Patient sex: M
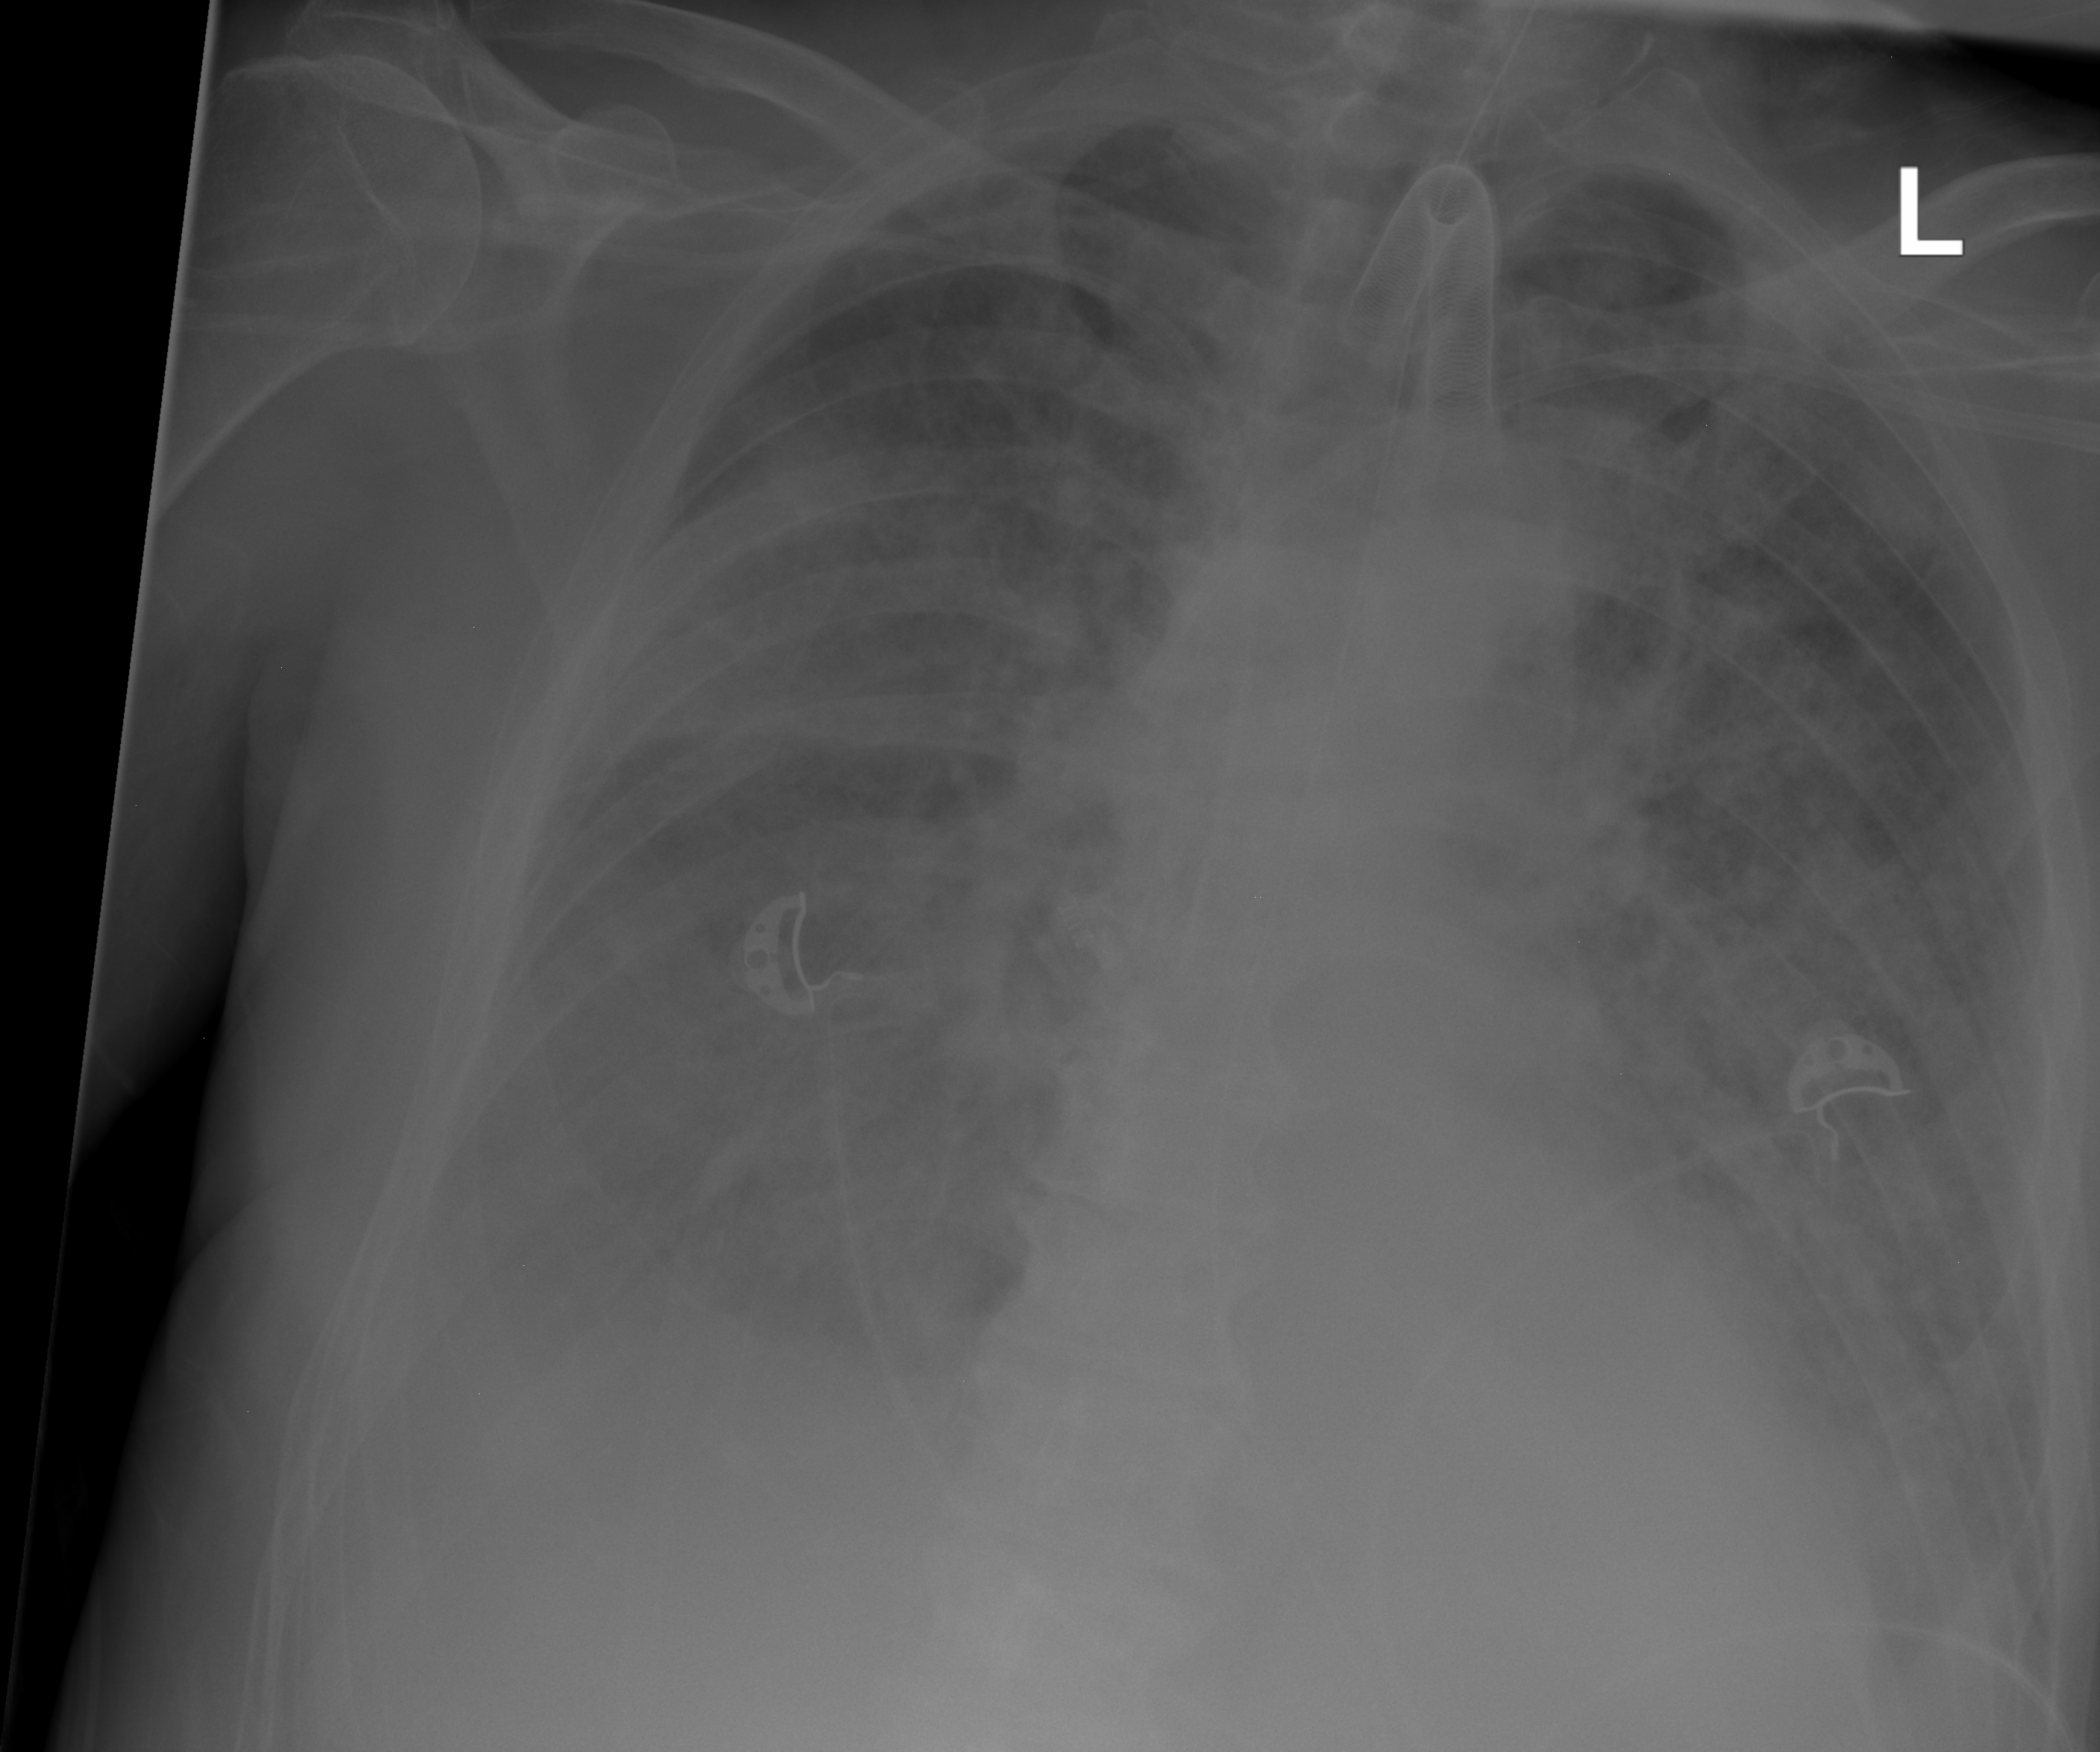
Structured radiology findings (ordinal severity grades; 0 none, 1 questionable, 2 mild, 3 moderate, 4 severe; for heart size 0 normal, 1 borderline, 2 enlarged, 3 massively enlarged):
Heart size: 0
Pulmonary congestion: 3
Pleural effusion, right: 2
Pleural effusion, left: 2
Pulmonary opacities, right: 3
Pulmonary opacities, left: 3
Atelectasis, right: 3
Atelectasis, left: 3